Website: apple
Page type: payment
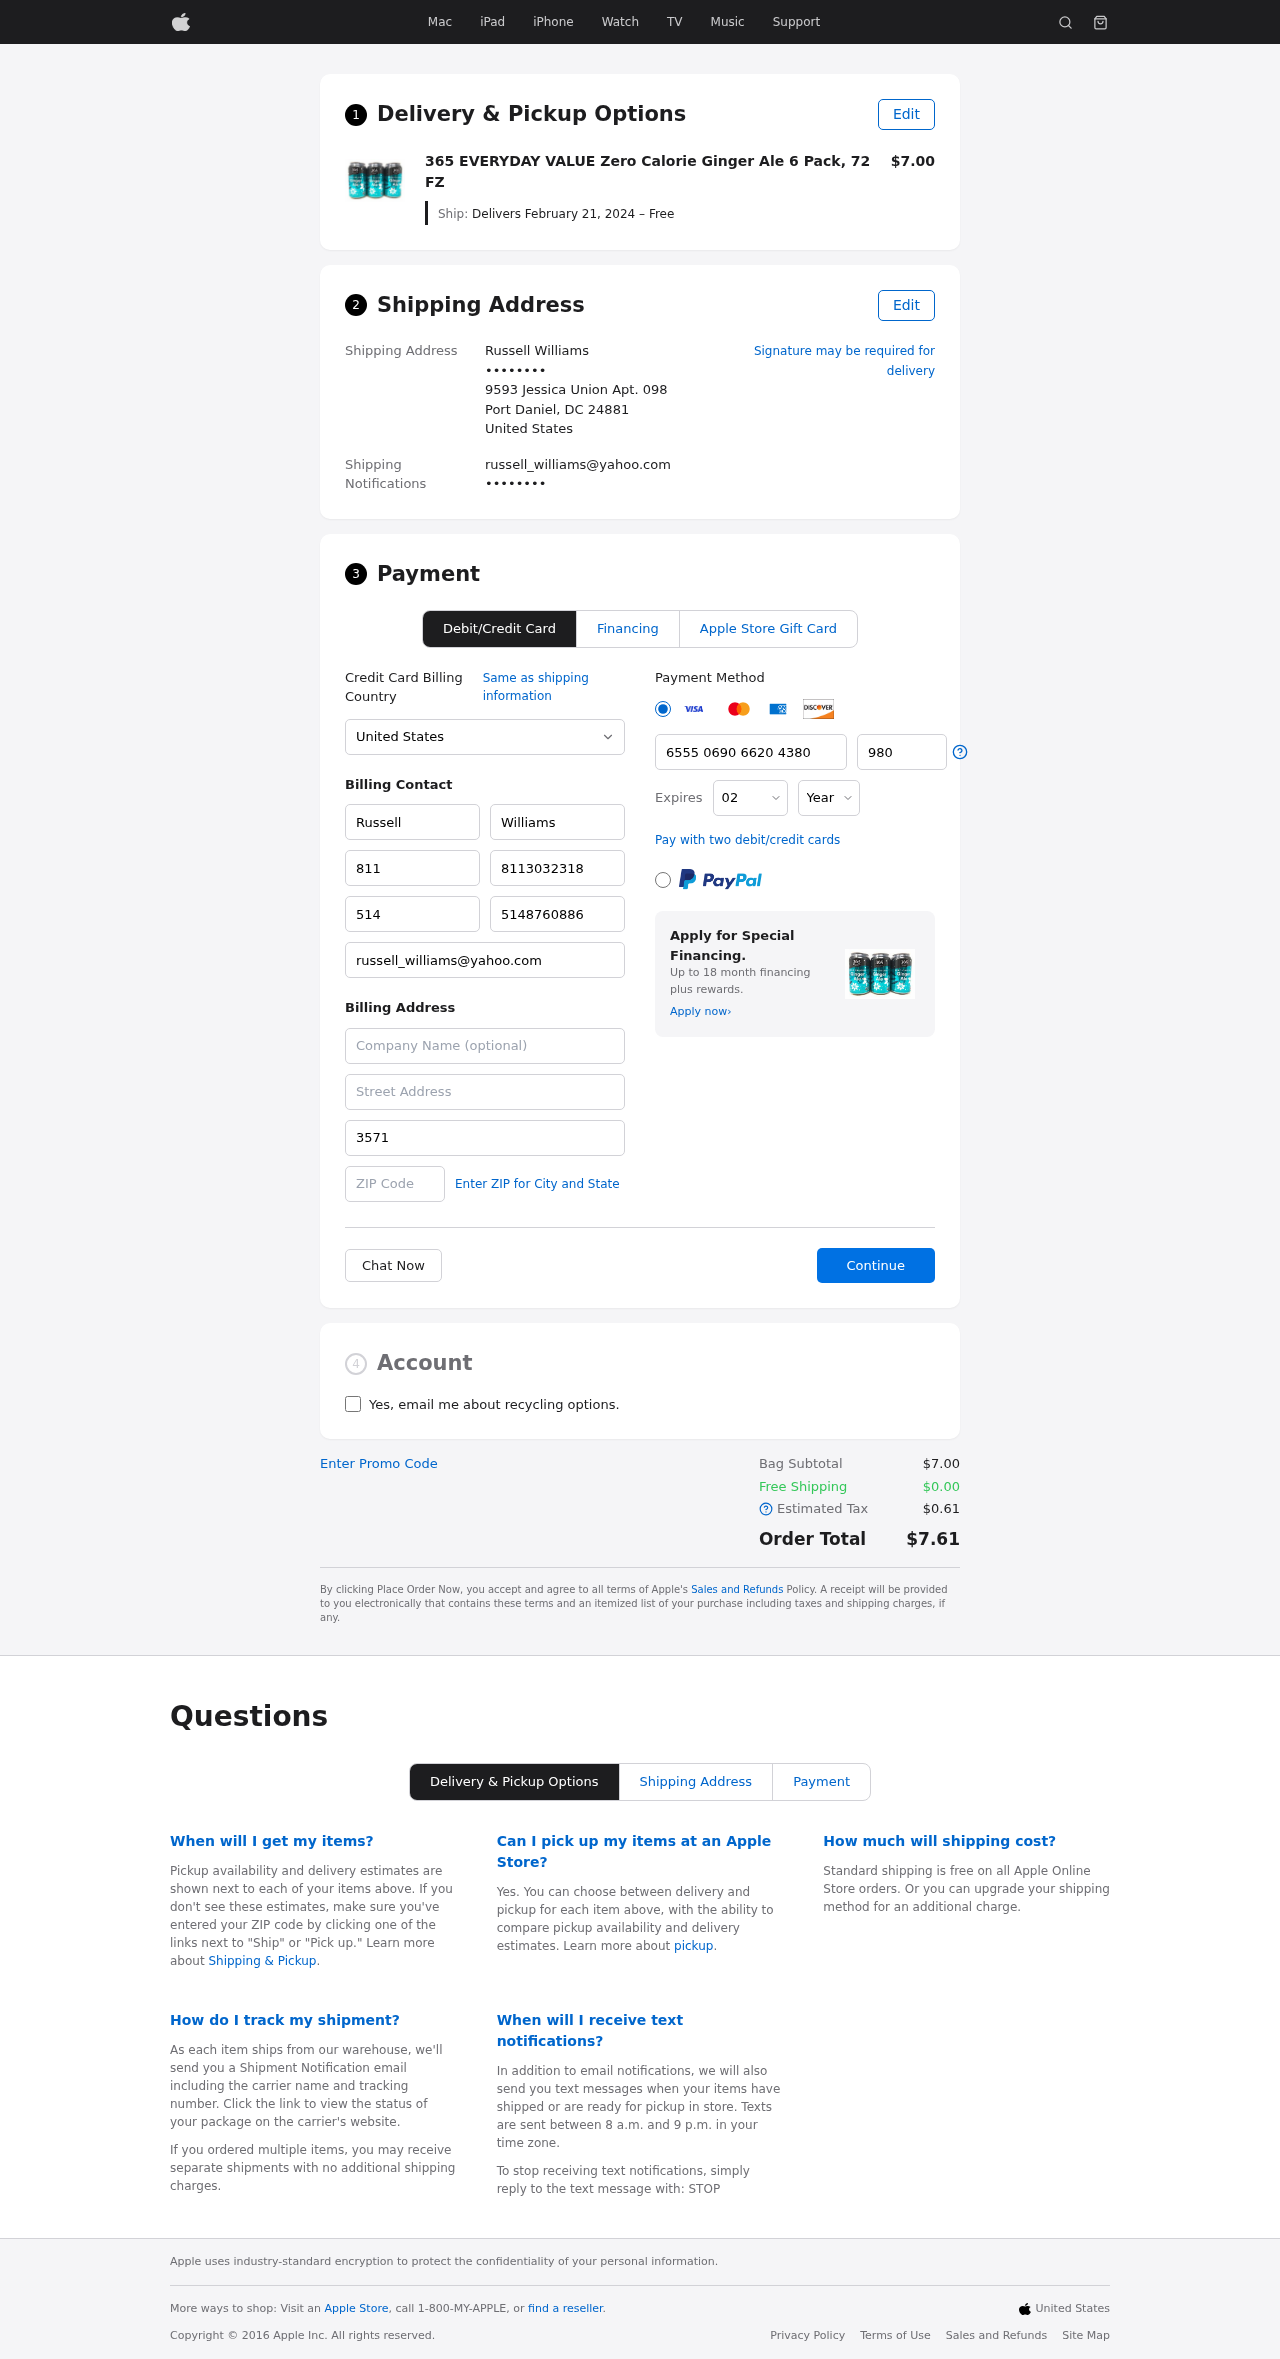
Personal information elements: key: PII_CARD_CVV
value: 980
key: PII_CARD_EXPIRY_MONTH
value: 02
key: PII_CARD_EXPIRY_YEAR
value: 26
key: PII_CARD_NUMBER
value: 6555 0690 6620 4380
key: PII_CITY_STATE_ZIP
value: Port Daniel, DC 24881
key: PII_COUNTRY
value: United States
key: PII_EMAIL
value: russell_williams@yahoo.com
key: PII_EMAIL2
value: russell_williams@yahoo.com
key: PII_FIRSTNAME
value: Russell
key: PII_FULLNAME
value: Russell Williams
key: PII_LASTNAME
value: Williams
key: PII_PHONE3
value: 8113032318
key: PII_PHONE_ALT
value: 5148760886
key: PII_PHONE_ALT_AREA
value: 514
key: PII_PHONE_AREA
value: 811
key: PII_SECURITY_CODE
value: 3571
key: PII_STREET
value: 9593 Jessica Union Apt. 098
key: PII_PHONE
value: ••••••••
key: PII_PHONE2
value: ••••••••
Product elements: key: PRODUCT1_NAME
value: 365 EVERYDAY VALUE Zero Calorie Ginger Ale 6 Pack, 72 FZ
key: PRODUCT1_PRICE
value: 7
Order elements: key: ORDER_DELIVERY_DATE
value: Delivers February 21, 2024 – Free
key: ORDER_SUBTOTAL
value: $7.00
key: ORDER_SHIPPING_COST
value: $0.00
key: ORDER_TAX
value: $0.61
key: ORDER_TOTAL
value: $7.61